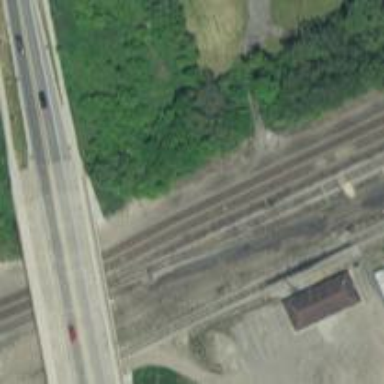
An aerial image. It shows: Railway siding with rails.